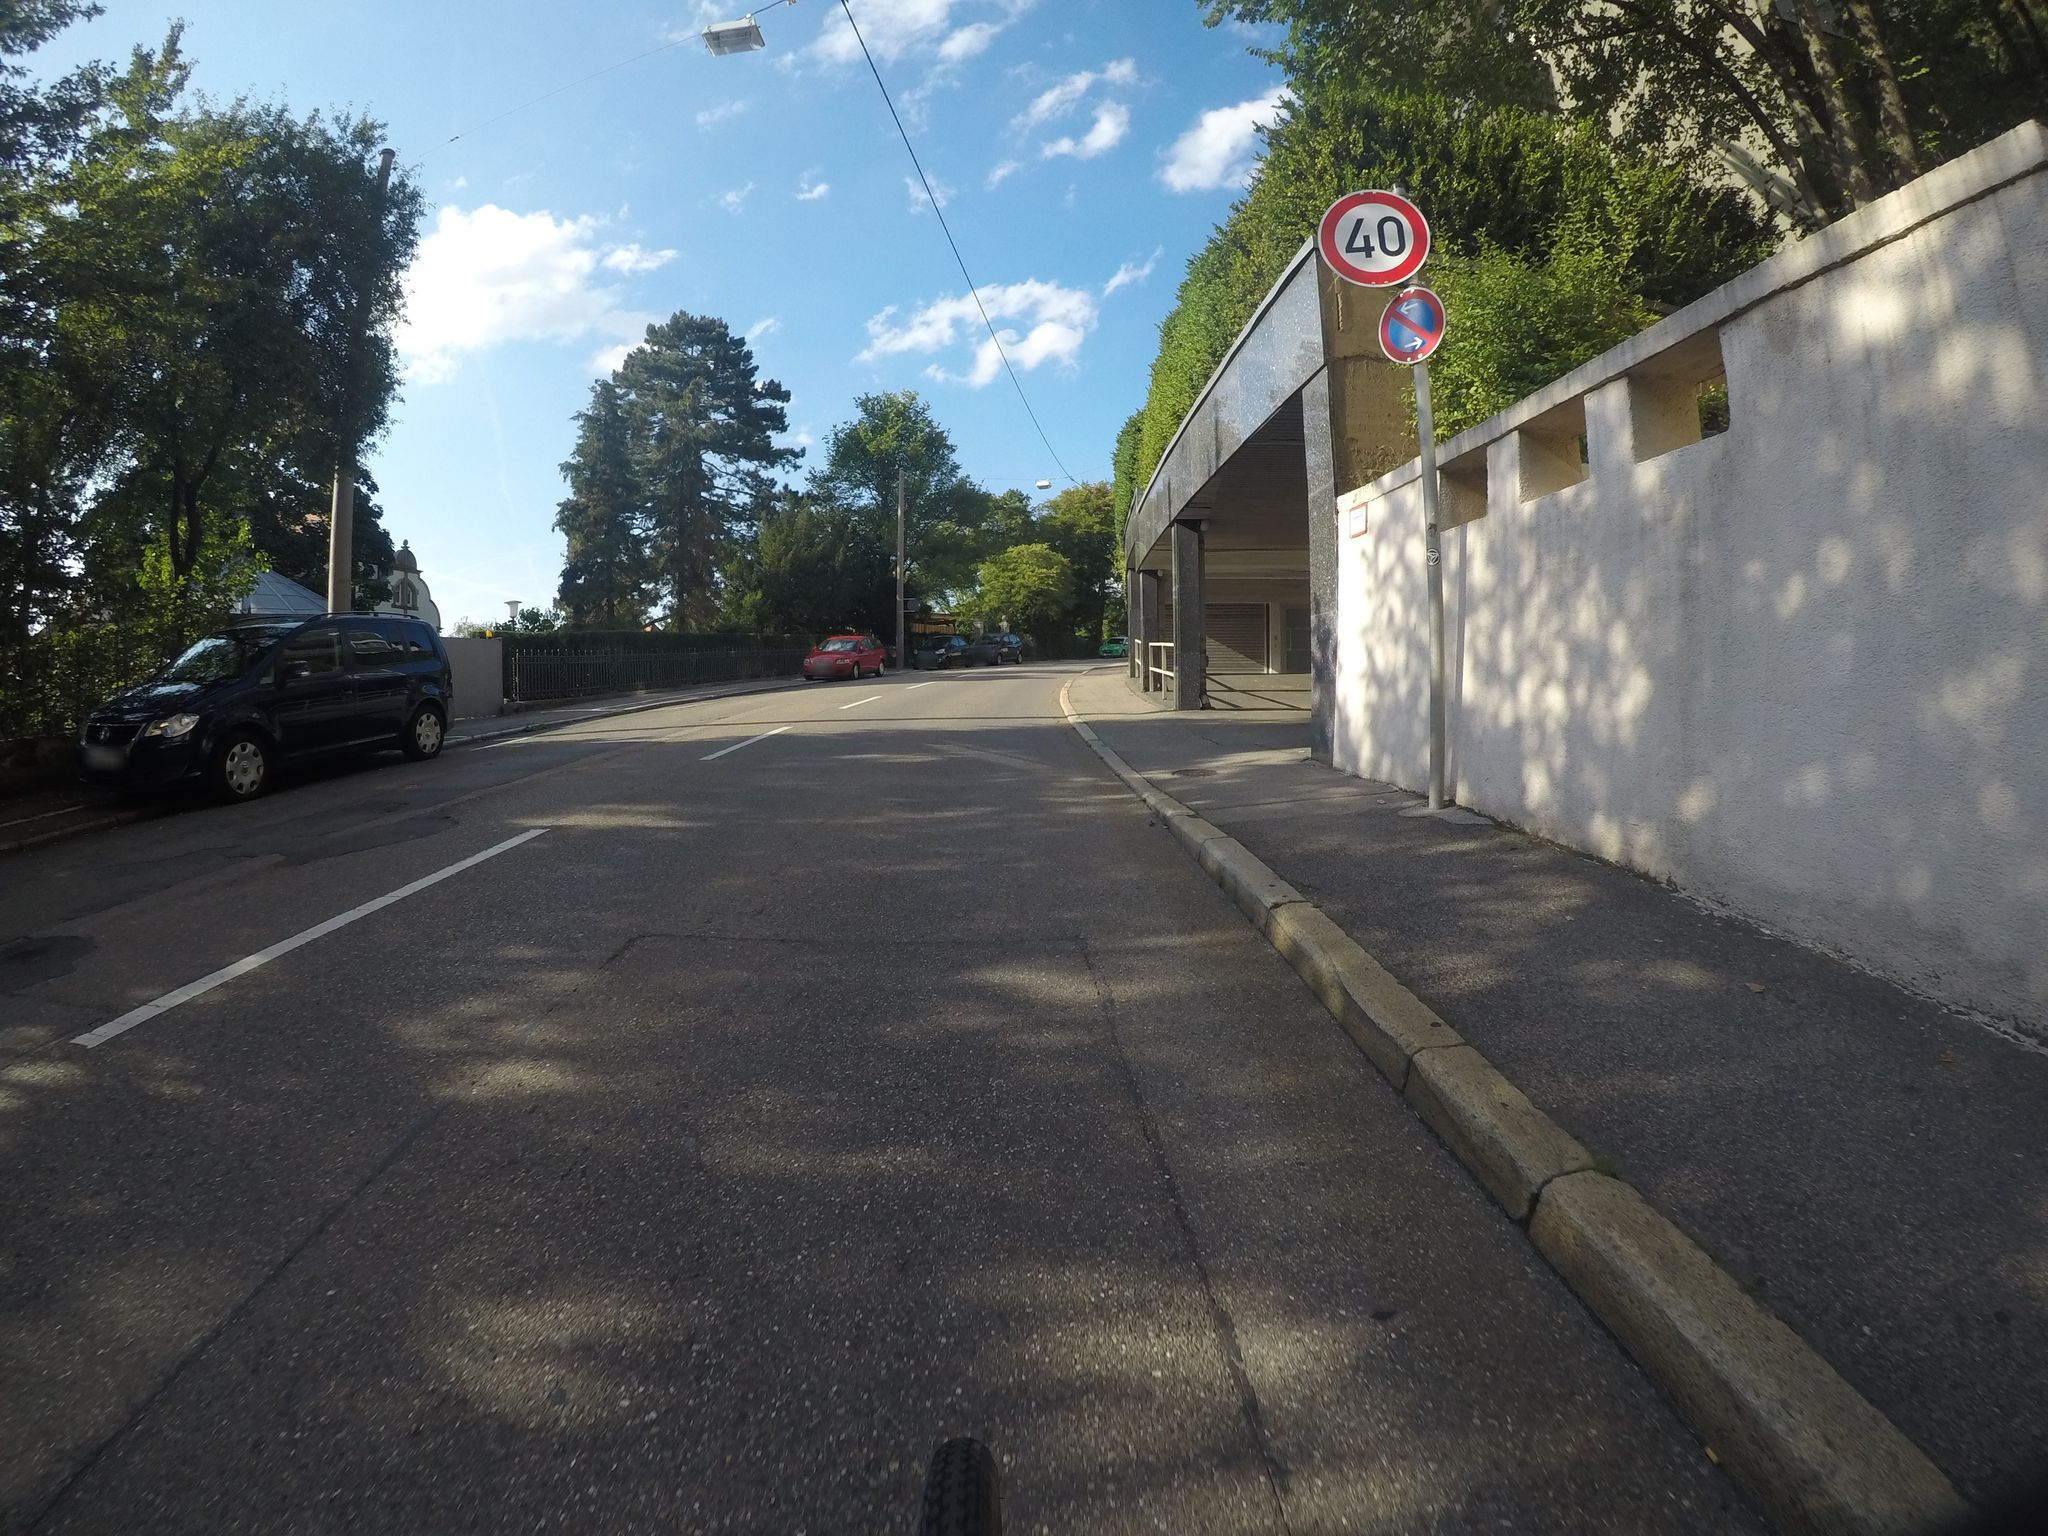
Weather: clear
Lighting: day
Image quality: good
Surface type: cycling surface
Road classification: secondary
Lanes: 2
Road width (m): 7
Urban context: urban centre
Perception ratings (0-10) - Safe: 4.41, Lively: 6.73, Beautiful: 6.52, Boring: 2.84, Depressing: 2.11, Wealthy: 5.41